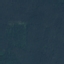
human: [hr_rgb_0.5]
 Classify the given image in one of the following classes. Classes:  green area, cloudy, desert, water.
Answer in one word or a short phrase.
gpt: green area